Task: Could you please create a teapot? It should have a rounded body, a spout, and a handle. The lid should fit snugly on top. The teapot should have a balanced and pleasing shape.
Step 105:
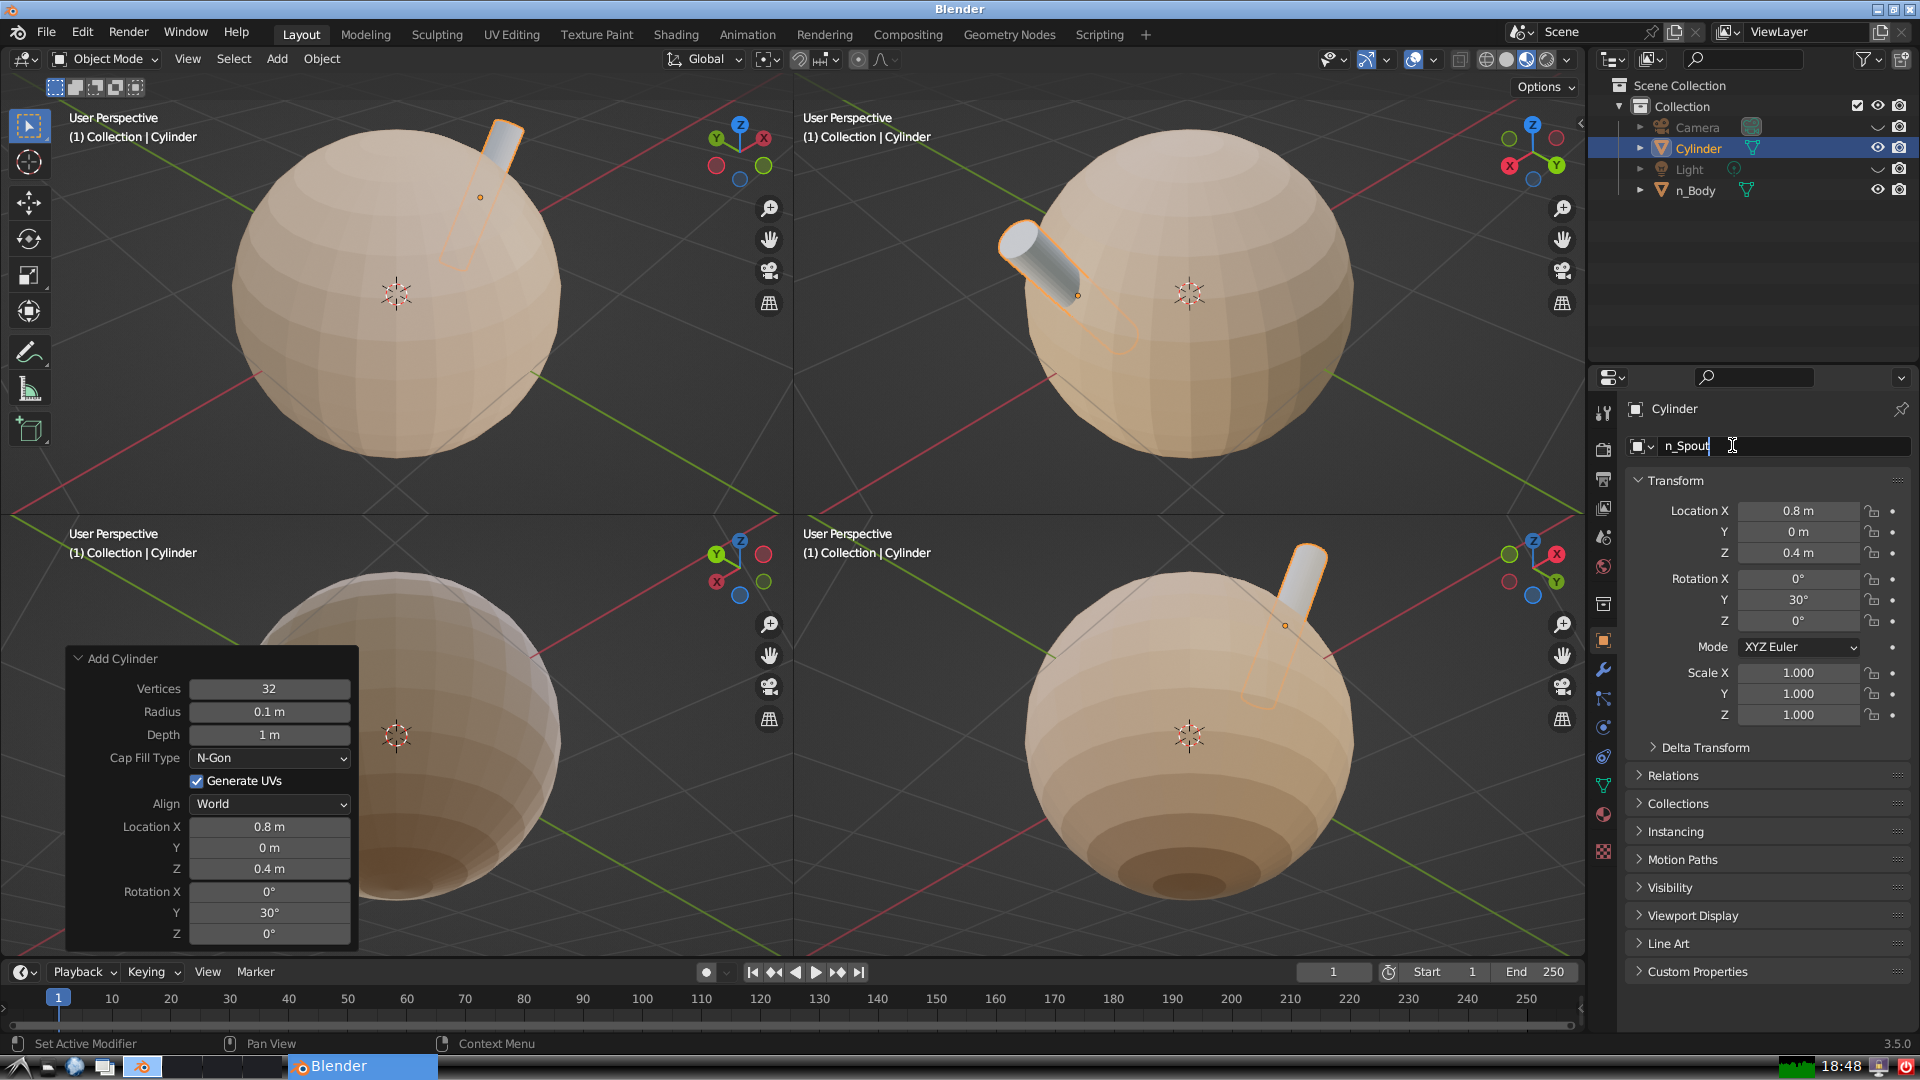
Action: {"key_press": ['Return']}